Question: I'm using ReportViewer (version 10)in my webpage and I can't firgure out how to change the language of the toolbar. Following is the image of the toolbar that I'm talking about.

Basically, I need to display the text, "Find" and "Next" and tooltips in Portuguese.
I googled a bit and found some possible solutions bit didn't work. One of the was to add
'''
<globalization culture="pt-BR" uiCulture="pt-BR"/>
'''
in my web config, but I got the same results, another was to add
'''
<%@ Page UICulture="pt-BR" Culture="pt-BR" %>
'''
in my page, also didn't work.
My report server is remote, I think that might be the issue, but I couldn't find a way to pass a parameter to the SSRS to set the language.
Any ideas?
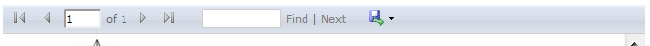
Answer: You will have to implement the IReportViewerMessages Interface.
Reference:
<URL>
Sample:
<URL>
Hope this helps.